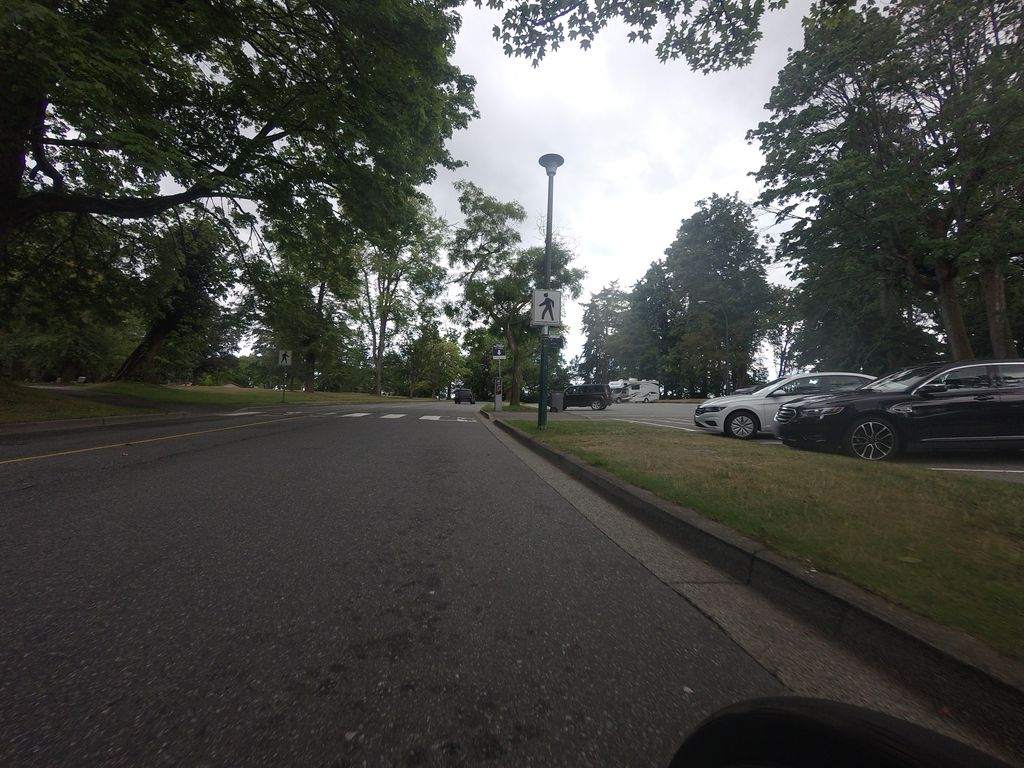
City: vancouver